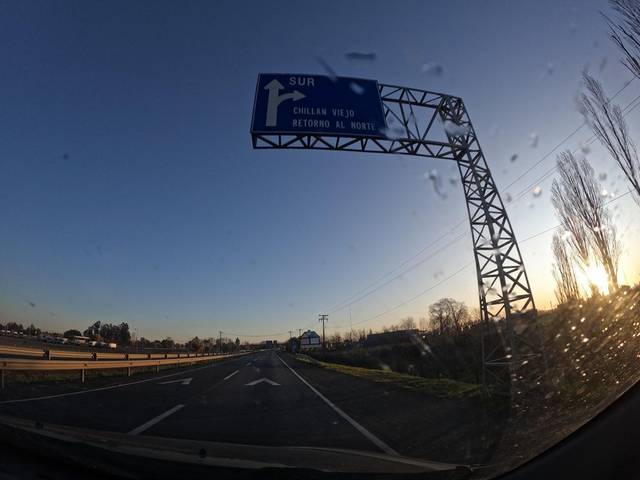
Region: Chile
Coordinates: -36.623, -72.16